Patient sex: M
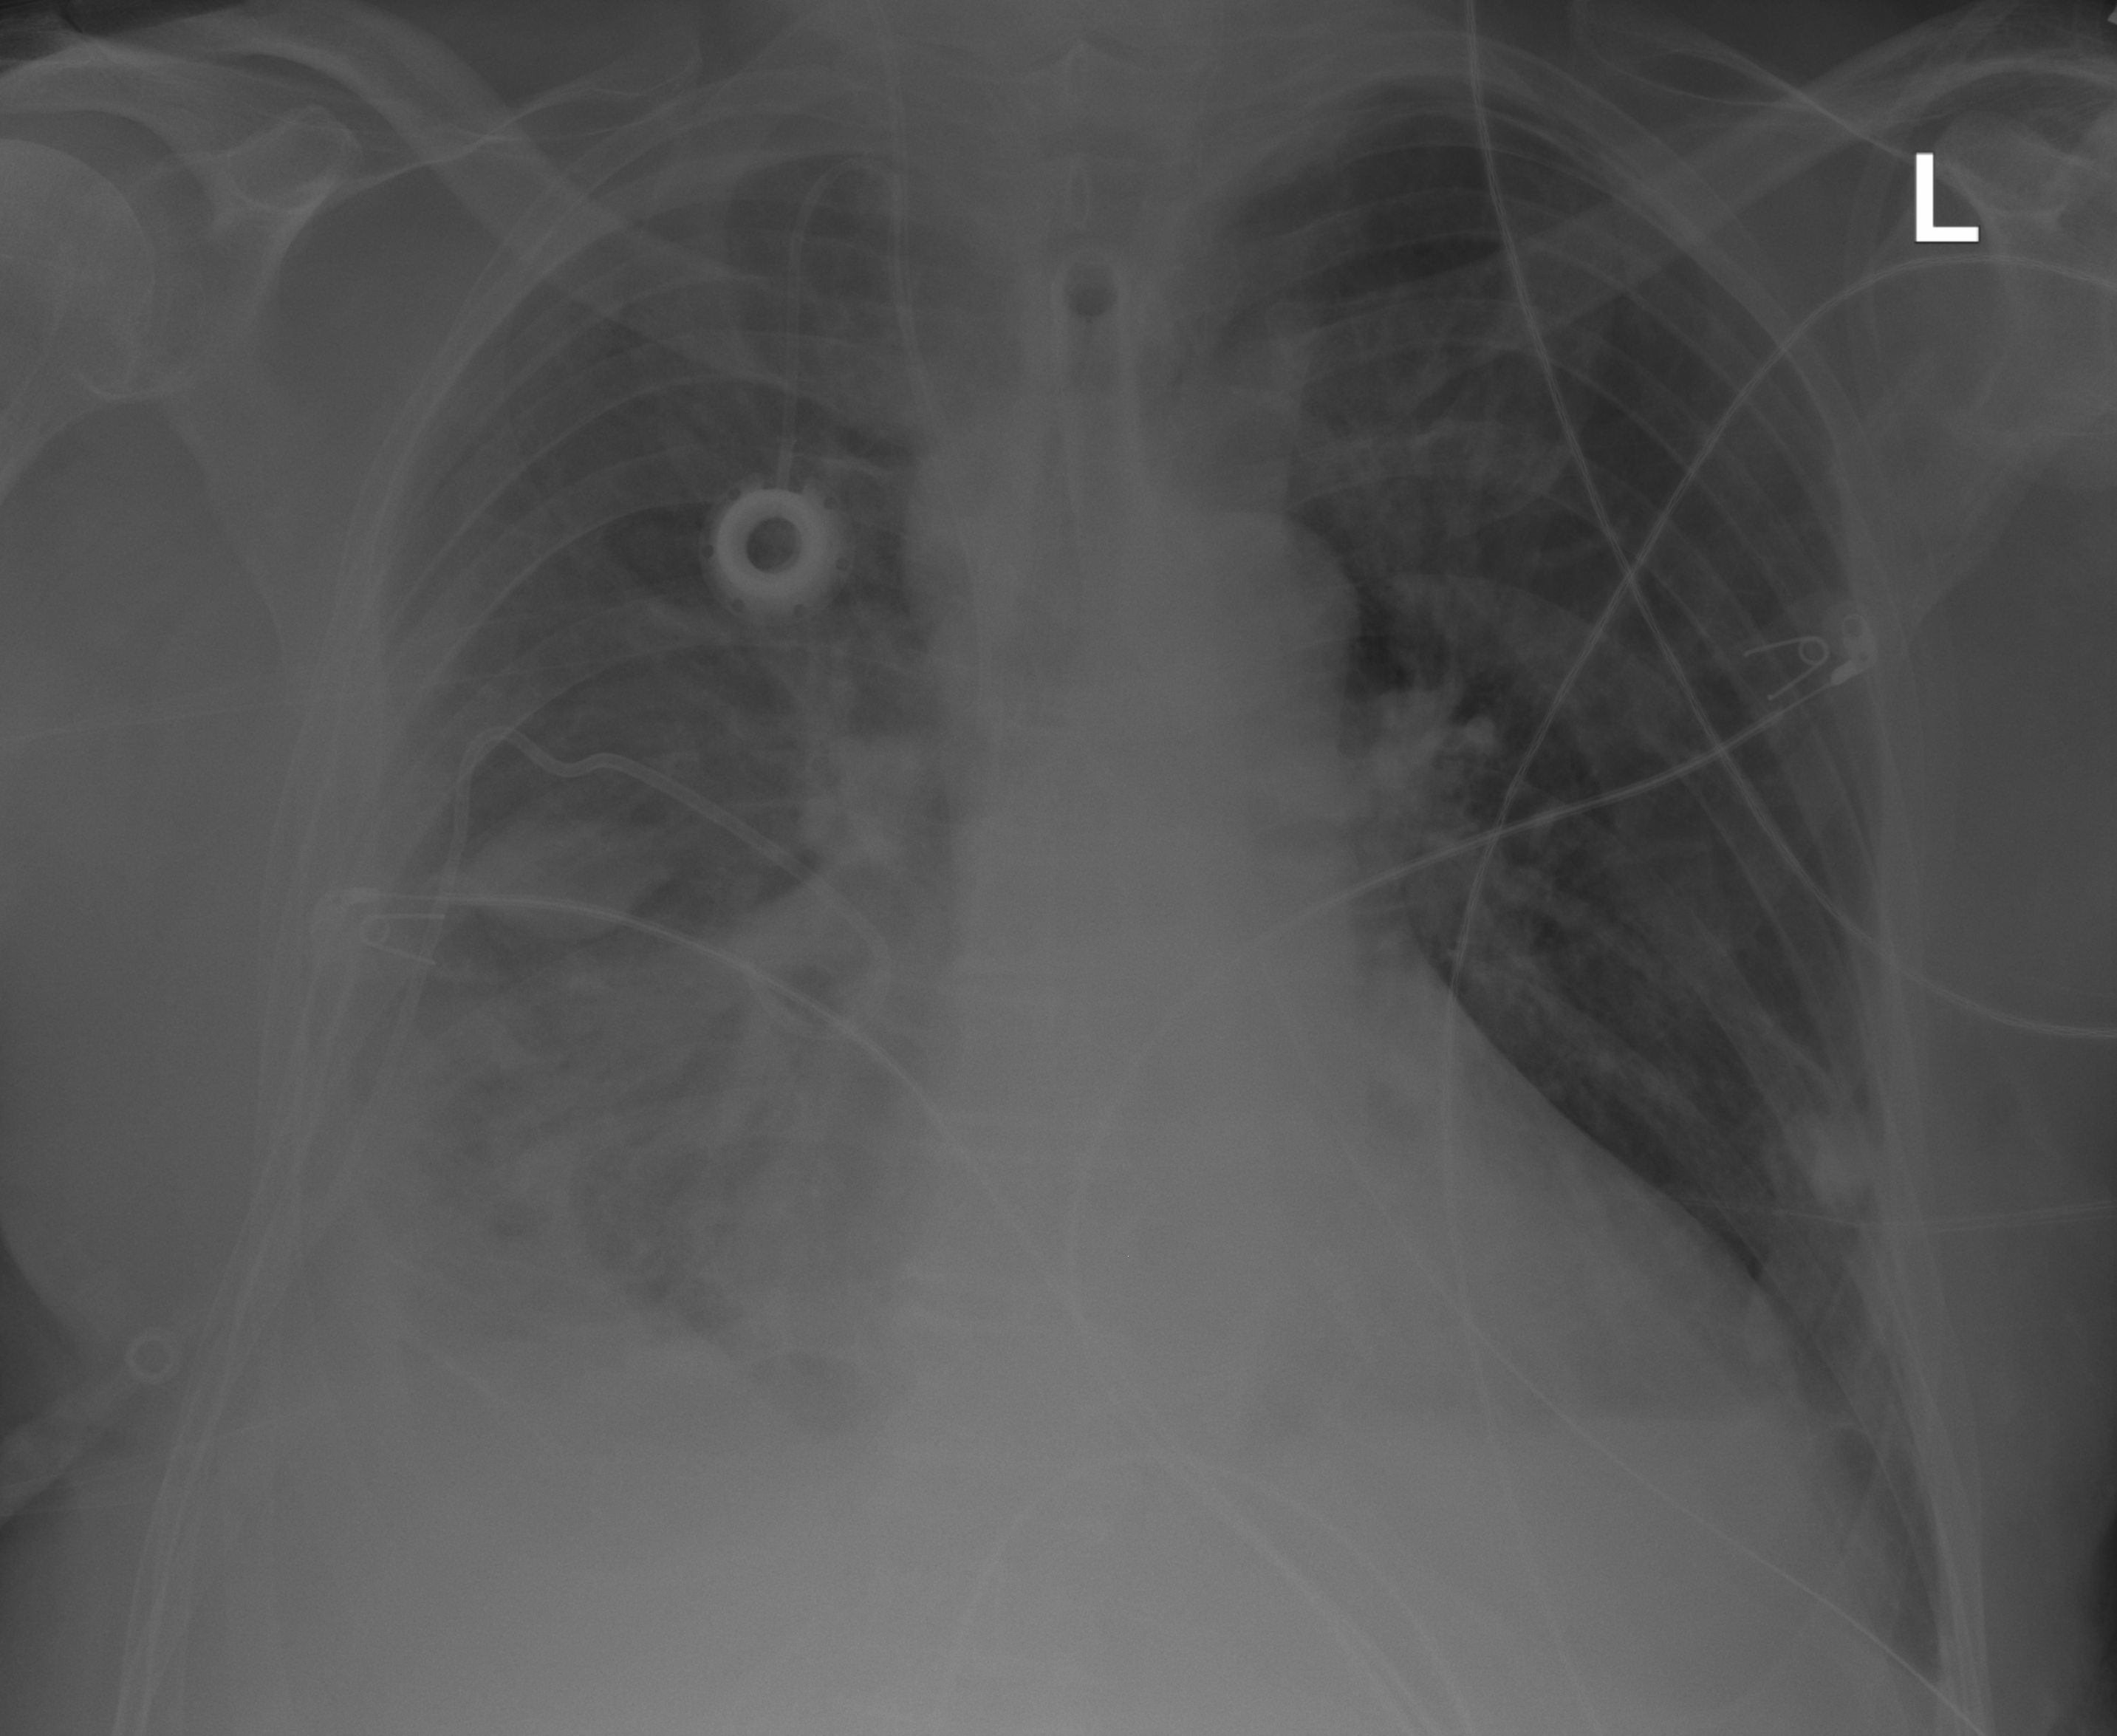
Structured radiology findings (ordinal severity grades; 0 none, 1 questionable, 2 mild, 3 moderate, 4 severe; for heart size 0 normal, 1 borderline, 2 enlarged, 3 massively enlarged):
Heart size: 2
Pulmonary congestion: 2
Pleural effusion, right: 2
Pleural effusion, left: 2
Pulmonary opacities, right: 2
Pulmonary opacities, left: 0
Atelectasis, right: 3
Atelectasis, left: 2